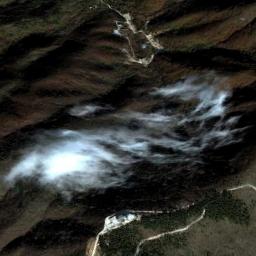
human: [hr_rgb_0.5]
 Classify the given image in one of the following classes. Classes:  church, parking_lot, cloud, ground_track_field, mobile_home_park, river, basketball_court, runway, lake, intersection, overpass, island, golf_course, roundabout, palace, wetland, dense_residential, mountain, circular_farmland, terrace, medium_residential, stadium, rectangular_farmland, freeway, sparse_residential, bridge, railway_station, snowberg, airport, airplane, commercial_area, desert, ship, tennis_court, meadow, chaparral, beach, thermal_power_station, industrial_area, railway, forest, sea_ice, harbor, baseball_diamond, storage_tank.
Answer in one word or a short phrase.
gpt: cloud